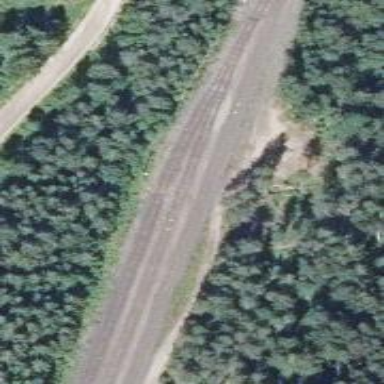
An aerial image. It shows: Railway signal.